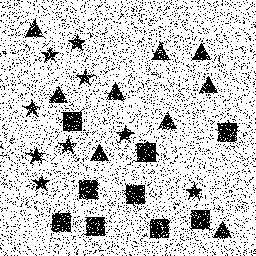
Squares: 9
Triangles: 9
Stars: 9
Total shapes: 27